Aerial crown-view tile of a tropical tree (Barro Colorado Island, Panama), acquired 20240813:
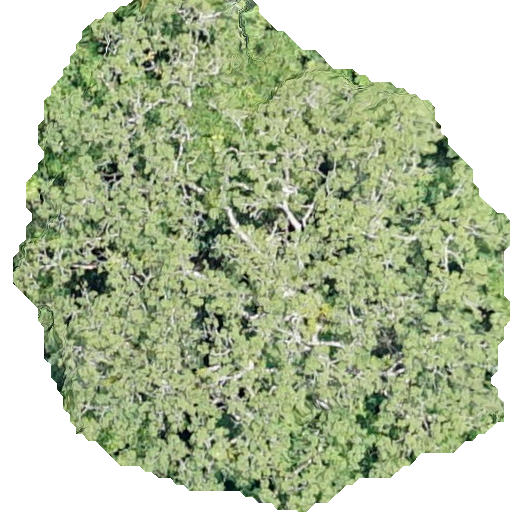
Species: Ceiba pentandra
GBIF accepted scientific name: Ceiba pentandra
Crown area: 289.367 m²